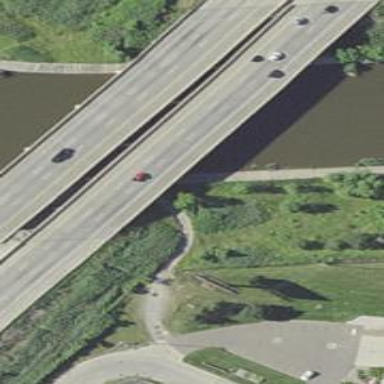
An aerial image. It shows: Man-made bridge.